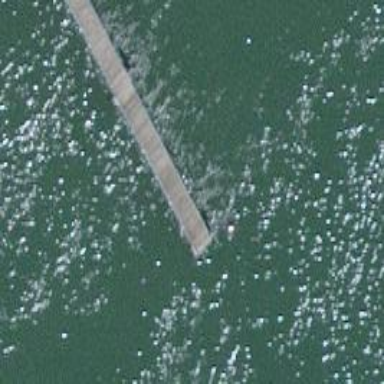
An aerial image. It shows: Man-made pier.